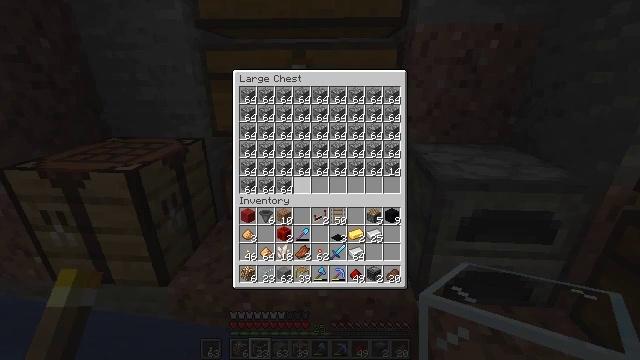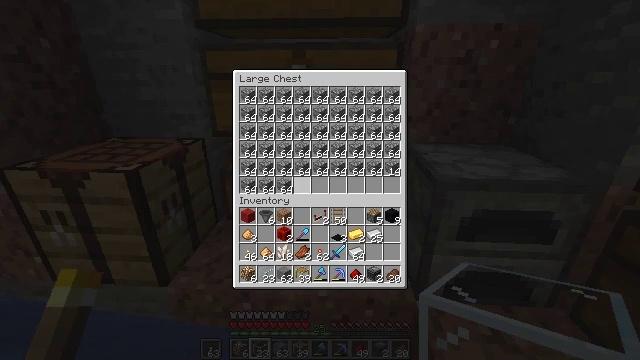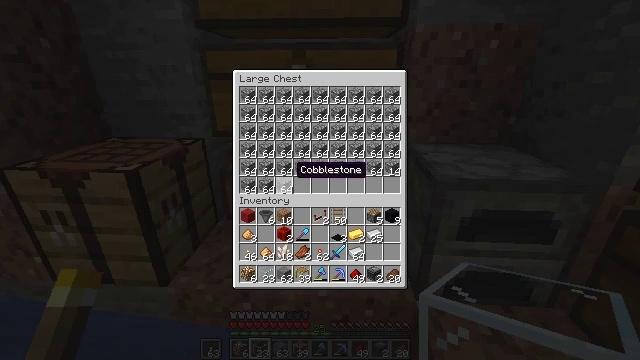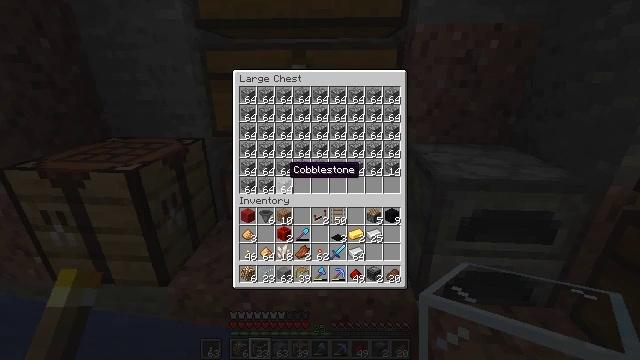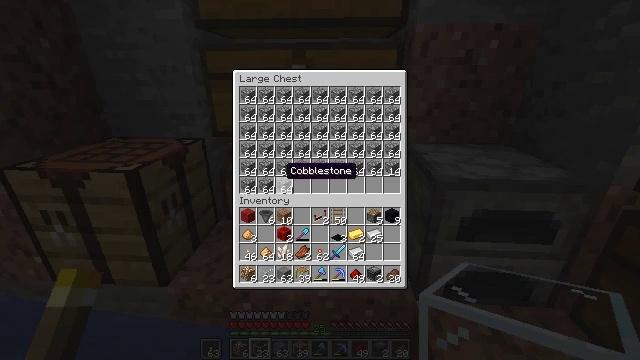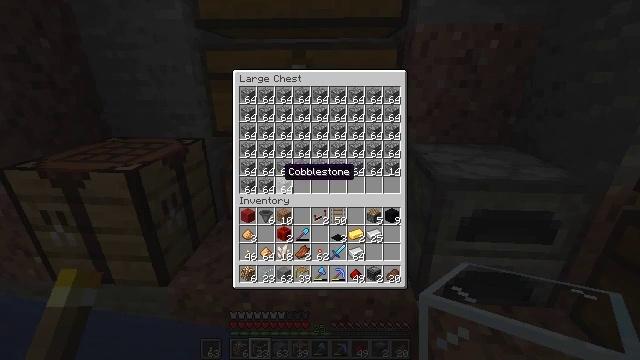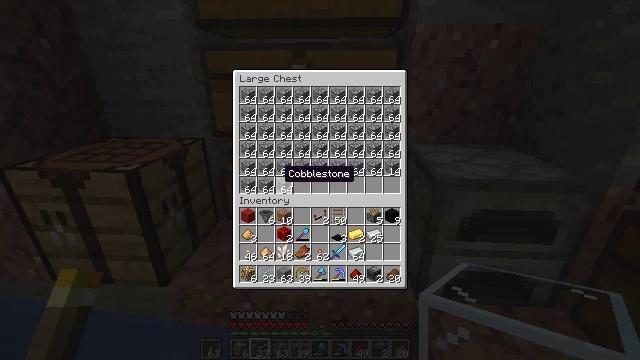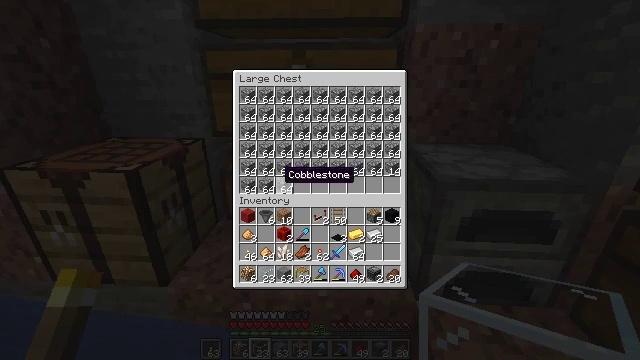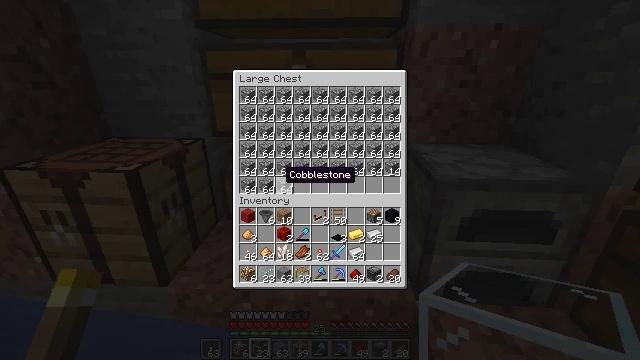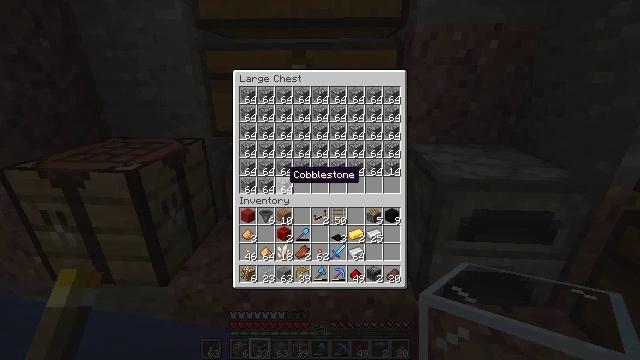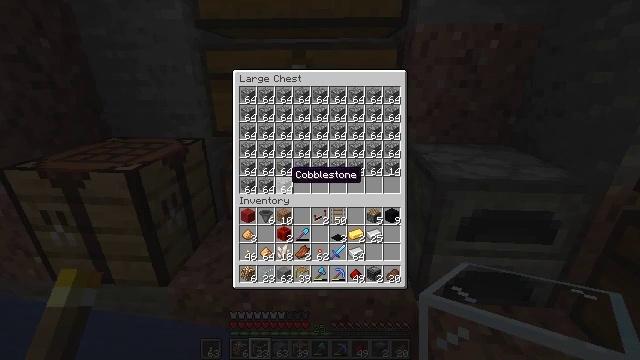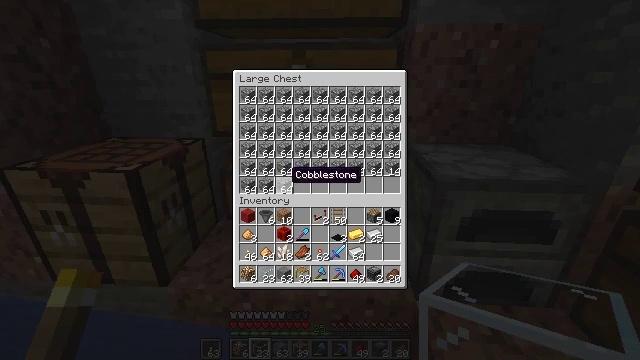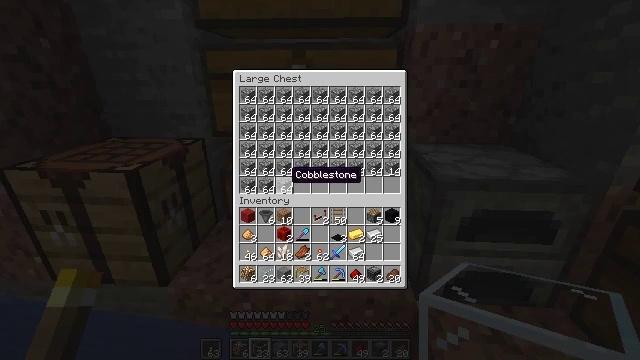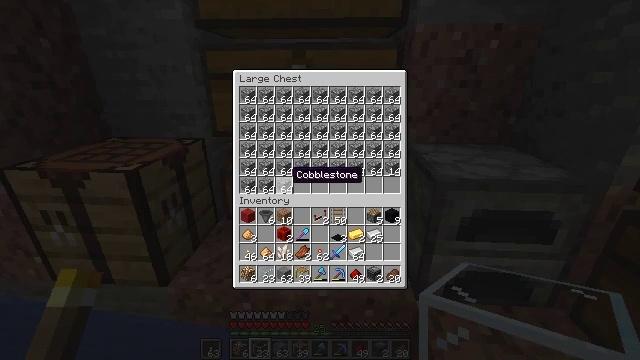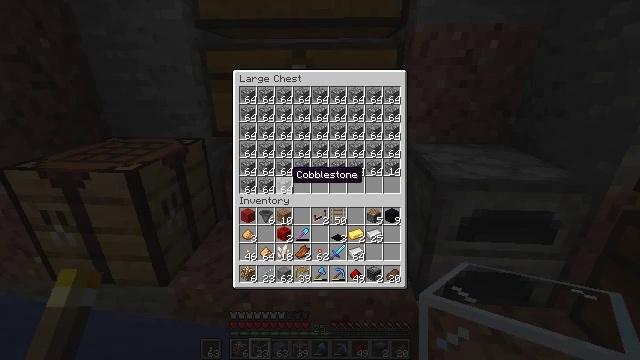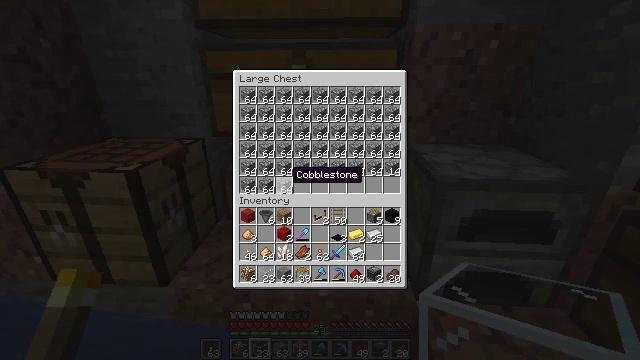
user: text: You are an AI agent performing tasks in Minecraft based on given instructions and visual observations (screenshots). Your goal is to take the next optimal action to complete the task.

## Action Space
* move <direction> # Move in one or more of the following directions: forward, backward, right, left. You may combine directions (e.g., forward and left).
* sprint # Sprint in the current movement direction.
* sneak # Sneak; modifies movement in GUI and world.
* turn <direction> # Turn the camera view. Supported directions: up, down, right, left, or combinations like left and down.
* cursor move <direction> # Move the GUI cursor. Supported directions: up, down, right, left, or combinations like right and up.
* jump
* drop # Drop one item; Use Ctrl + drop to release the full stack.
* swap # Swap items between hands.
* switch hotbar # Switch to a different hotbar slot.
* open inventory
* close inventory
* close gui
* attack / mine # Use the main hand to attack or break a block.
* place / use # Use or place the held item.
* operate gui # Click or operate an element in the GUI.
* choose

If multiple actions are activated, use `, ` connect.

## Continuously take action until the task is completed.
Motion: motion action
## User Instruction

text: Craft a dropper.
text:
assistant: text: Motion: no_op
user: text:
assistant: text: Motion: no_op
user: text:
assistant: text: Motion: sneak, cursor move left
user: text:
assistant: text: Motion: sneak
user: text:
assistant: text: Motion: sneak
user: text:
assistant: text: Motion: sneak
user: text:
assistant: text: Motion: sneak
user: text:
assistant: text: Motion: sneak
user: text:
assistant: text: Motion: sneak
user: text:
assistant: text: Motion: sneak
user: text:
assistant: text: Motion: sneak
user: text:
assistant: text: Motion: sneak
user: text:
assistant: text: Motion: sneak
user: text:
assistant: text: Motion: sneak
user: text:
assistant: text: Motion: sneak
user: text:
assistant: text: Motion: sneak, operate gui
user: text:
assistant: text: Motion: sneak, operate gui
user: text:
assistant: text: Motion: sneak
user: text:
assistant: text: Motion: sneak
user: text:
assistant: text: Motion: sneak
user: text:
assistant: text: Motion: sneak
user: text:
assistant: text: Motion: sneak
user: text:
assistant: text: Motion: sneak
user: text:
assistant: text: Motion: no_op
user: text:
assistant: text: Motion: no_op
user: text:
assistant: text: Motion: no_op
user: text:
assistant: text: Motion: no_op
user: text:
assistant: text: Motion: no_op
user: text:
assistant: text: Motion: no_op
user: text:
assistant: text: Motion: no_op